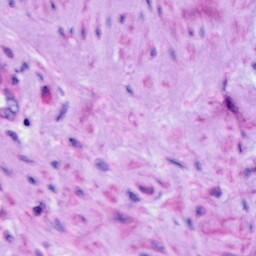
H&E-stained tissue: Cervix